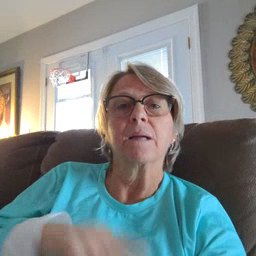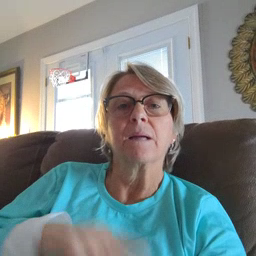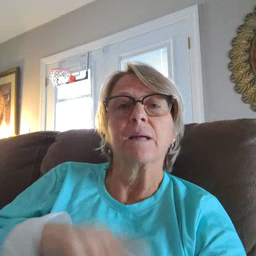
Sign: bee